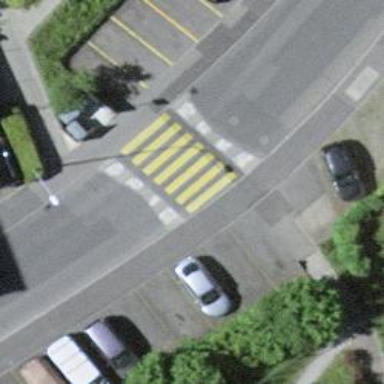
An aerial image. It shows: Kerb barrier.